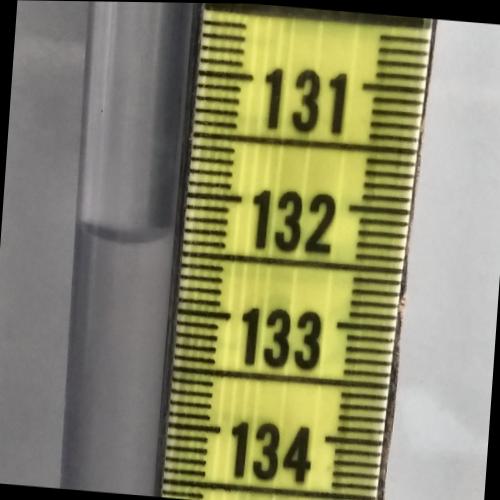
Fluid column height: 132.4 cm